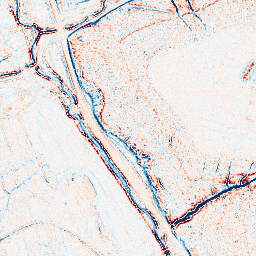
Category: edge_preserving
Decomposition family: anisotropic_diffusion
Decomposition parameters: iterations: 5
kappa: 30
gamma: 0.15
Upsampling method: sinc_blackman
Upsampling parameters: scale: 2
kernel_size: 8
Upsampling scale: 2